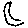
Label: moon